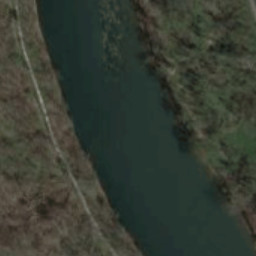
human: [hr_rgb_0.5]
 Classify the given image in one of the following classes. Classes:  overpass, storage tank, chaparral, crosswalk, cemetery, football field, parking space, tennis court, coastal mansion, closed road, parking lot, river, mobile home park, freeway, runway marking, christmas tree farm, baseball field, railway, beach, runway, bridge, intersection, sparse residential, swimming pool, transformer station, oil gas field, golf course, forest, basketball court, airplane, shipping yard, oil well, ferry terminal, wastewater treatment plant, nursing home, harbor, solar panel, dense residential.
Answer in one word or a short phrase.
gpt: river